Interaction volume radius: 5 \u00c5
Interaction volume height: 10 \u00c5
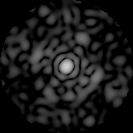
Disorder parameter: 0.8965